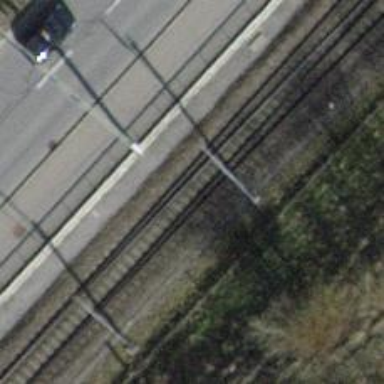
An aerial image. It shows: Single-track railway with electrified contact lines.